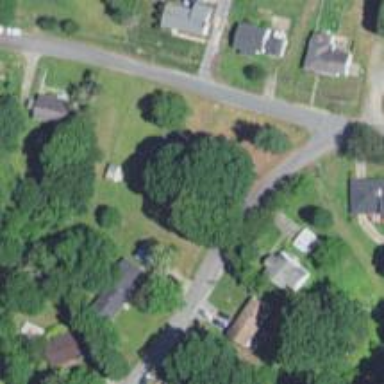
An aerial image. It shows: Residential road.